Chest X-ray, AP view. Patient: 58 years old, sex M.
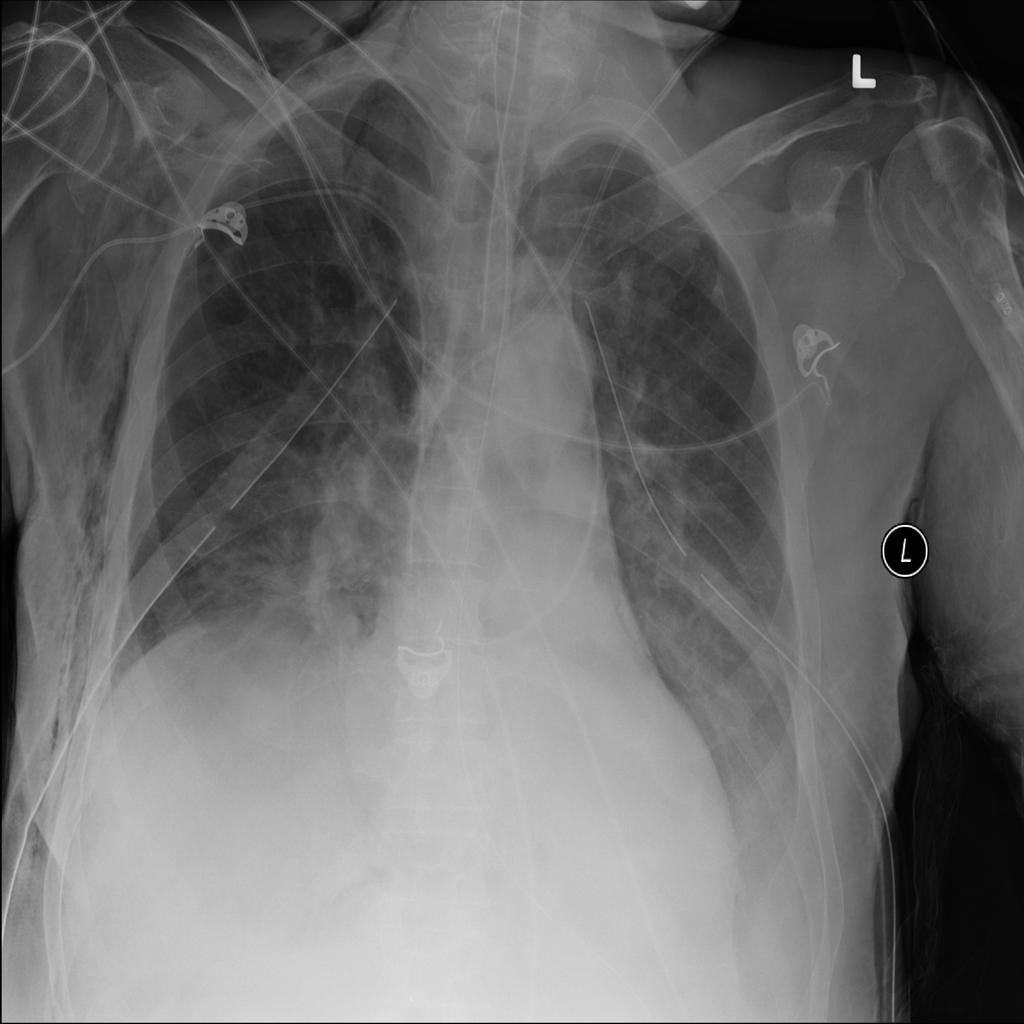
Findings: Emphysema